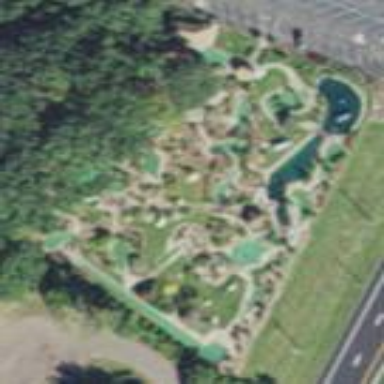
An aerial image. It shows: Miniature golf course.